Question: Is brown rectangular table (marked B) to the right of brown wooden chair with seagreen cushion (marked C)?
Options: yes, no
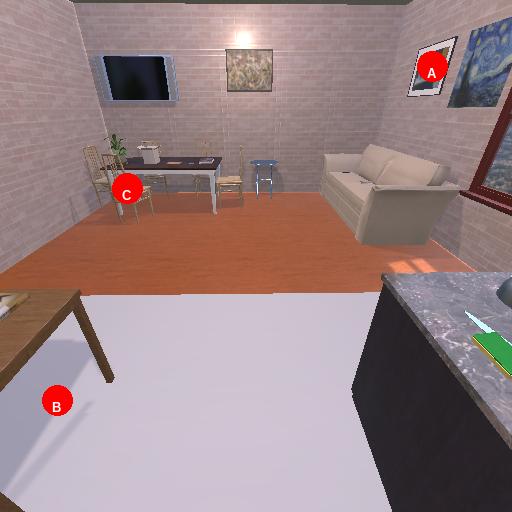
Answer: yes